Aerial crown-view tile of a tropical tree (Barro Colorado Island, Panama), acquired 20241014:
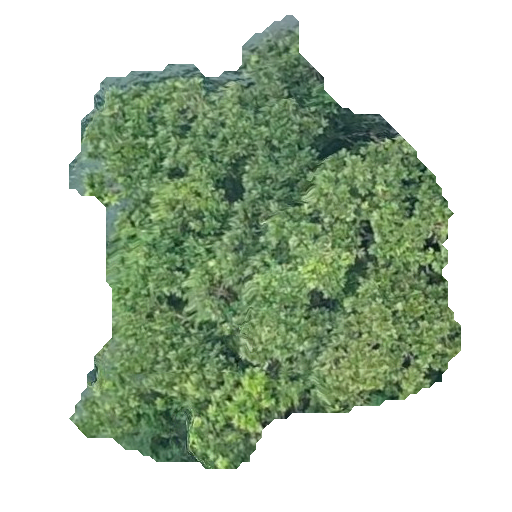
Species: Anacardium excelsum
GBIF accepted scientific name: Anacardium excelsum
Crown area: 186.989 m²